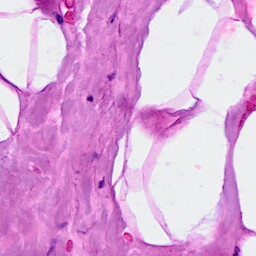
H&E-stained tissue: Breast